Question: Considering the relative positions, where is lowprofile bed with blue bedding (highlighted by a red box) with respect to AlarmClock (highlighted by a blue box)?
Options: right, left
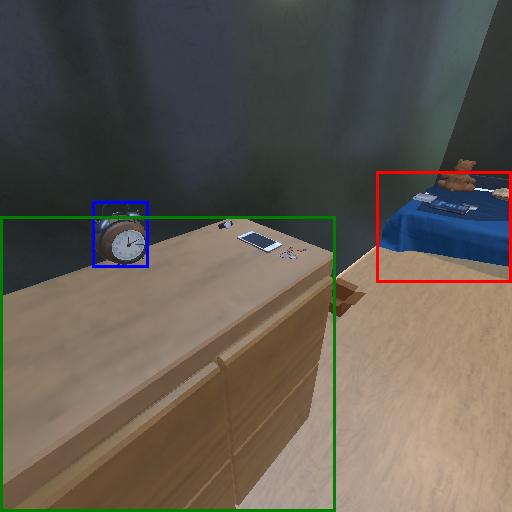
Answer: right